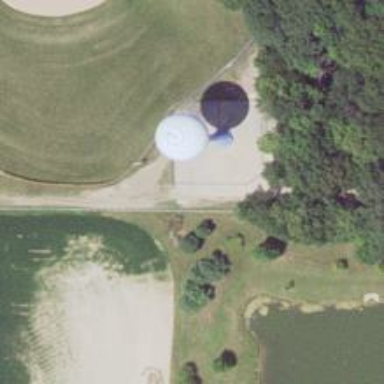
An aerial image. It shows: Water tower that is man-made.